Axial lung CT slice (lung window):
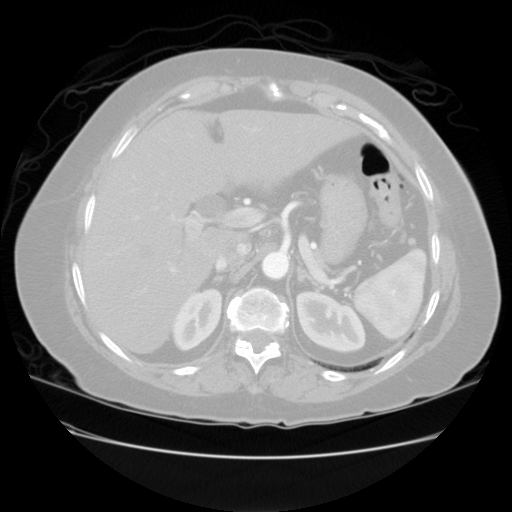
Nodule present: no